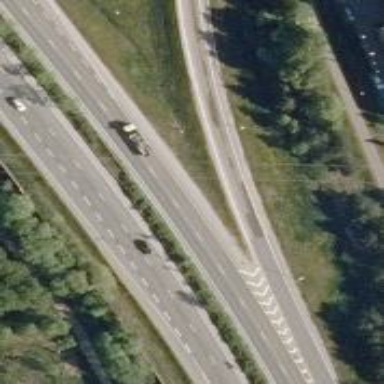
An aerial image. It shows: Trunk link road with asphalt surface.